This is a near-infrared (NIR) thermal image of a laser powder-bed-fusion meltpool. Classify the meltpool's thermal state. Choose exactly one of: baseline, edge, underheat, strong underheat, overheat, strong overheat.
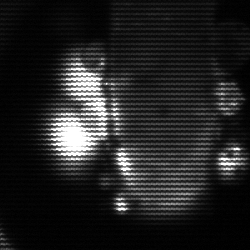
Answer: strong underheat